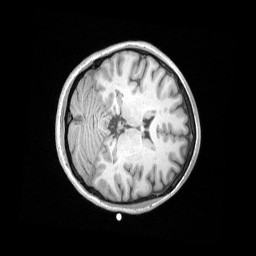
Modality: T1w
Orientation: axial
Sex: female